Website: home-depot
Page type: delivery-shipping
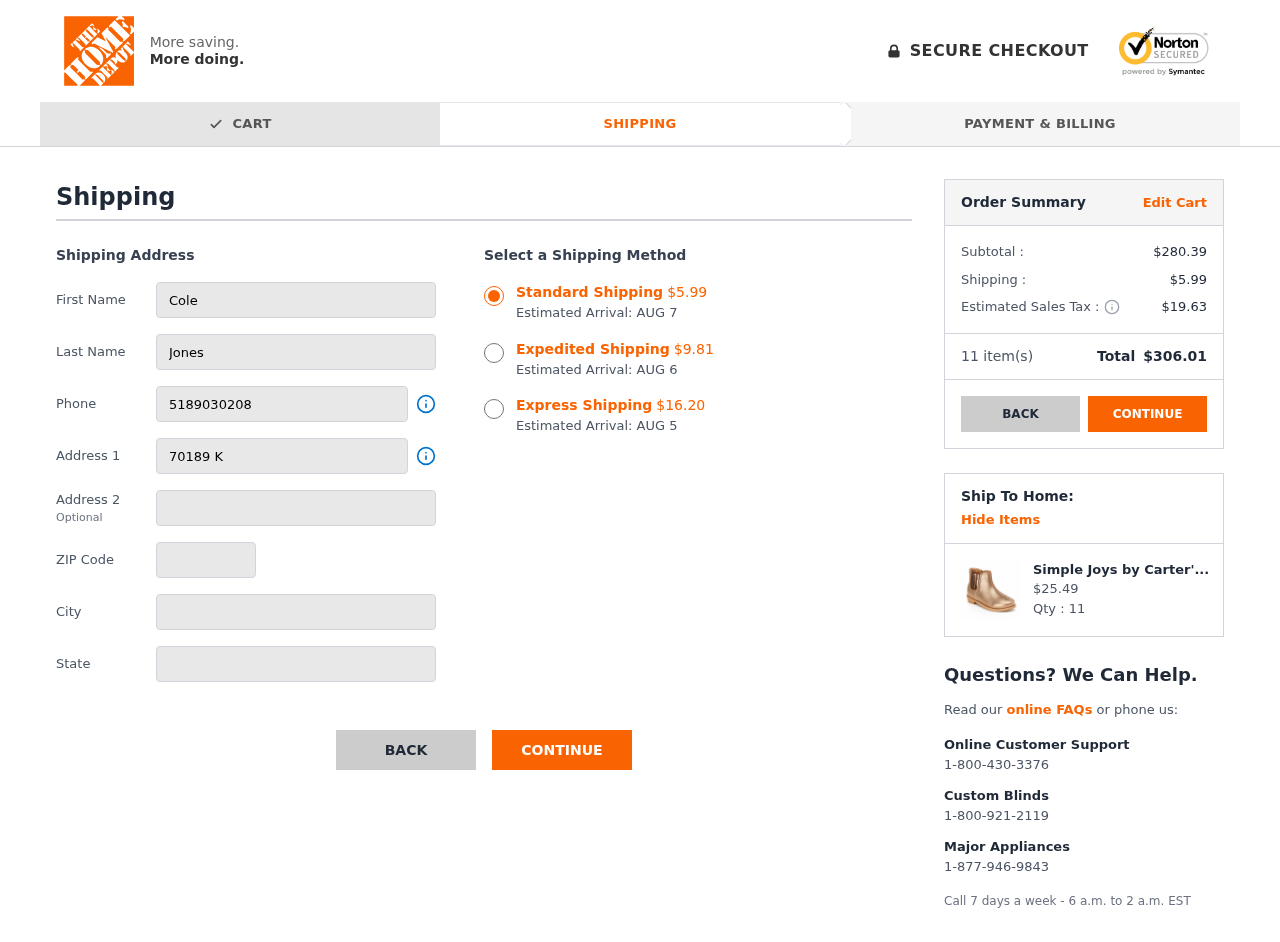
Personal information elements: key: PII_CITY
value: West William
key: PII_FIRSTNAME
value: Cole
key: PII_LASTNAME
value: Jones
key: PII_PHONE
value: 5189030208
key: PII_POSTCODE
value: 54391
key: PII_STATE
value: Illinois
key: PII_STREET
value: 70189 Kevin Dale Suite 343
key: PII_STREET2
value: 41008 Sabrina Underpass Apt. 343
Product elements: key: PRODUCT1_NAME
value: Simple Joys by Carter's Baby Girls' Ella Bootie Chelsea Boot, Tan, 6 M US Toddler
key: PRODUCT1_PRICE
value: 25.49
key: PRODUCT1_QUANTITY
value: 11
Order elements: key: ORDER_SHIPPING_COST_STANDARD
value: $5.99
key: ORDER_DELIVERY_DATE
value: AUG 7
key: ORDER_SHIPPING_COST_EXPEDITED
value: $9.81
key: ORDER_DELIVERY_DATE_EXPEDITED
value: AUG 6
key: ORDER_SHIPPING_COST_EXPRESS
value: $16.20
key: ORDER_DELIVERY_DATE_EXPRESS
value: AUG 5
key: ORDER_SUBTOTAL
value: $280.39
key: ORDER_SHIPPING_COST
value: $5.99
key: ORDER_TAX
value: $19.63
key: ORDER_NUM_ITEMS
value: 11
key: ORDER_TOTAL
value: $306.01